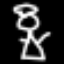
Label: angel